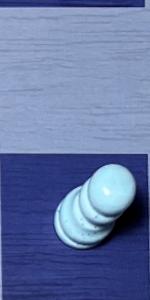
Label: Pawn_White